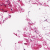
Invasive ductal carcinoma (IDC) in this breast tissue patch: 0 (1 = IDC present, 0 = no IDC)